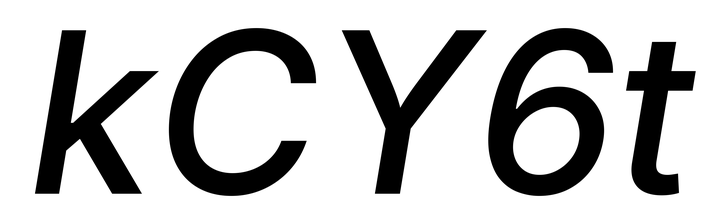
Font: Inter-Italic_Medium_Italic